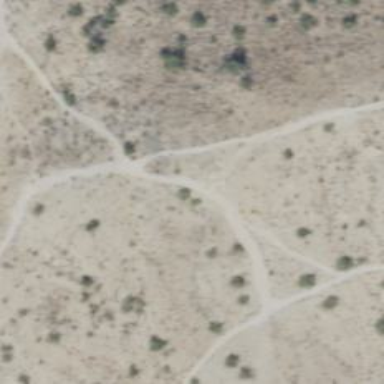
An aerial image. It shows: Hiking trail path.